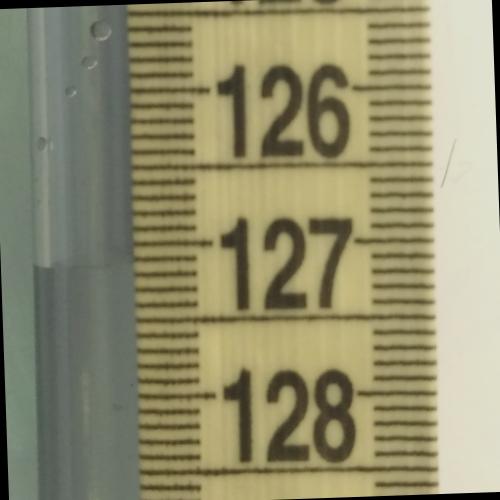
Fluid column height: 127.1 cm